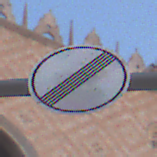
Verkehrszeichen: EndeSaemtlicherBegrenzungen
Umgebung: Outdoor, Urban
Tageszeit: SunriseSunset
Wetter: Clear
Licht: Natural
Jahreszeit: NotSpecified
Kontrast: MediumContrast